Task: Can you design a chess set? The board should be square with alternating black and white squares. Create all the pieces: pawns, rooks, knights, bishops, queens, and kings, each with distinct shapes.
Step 1818:
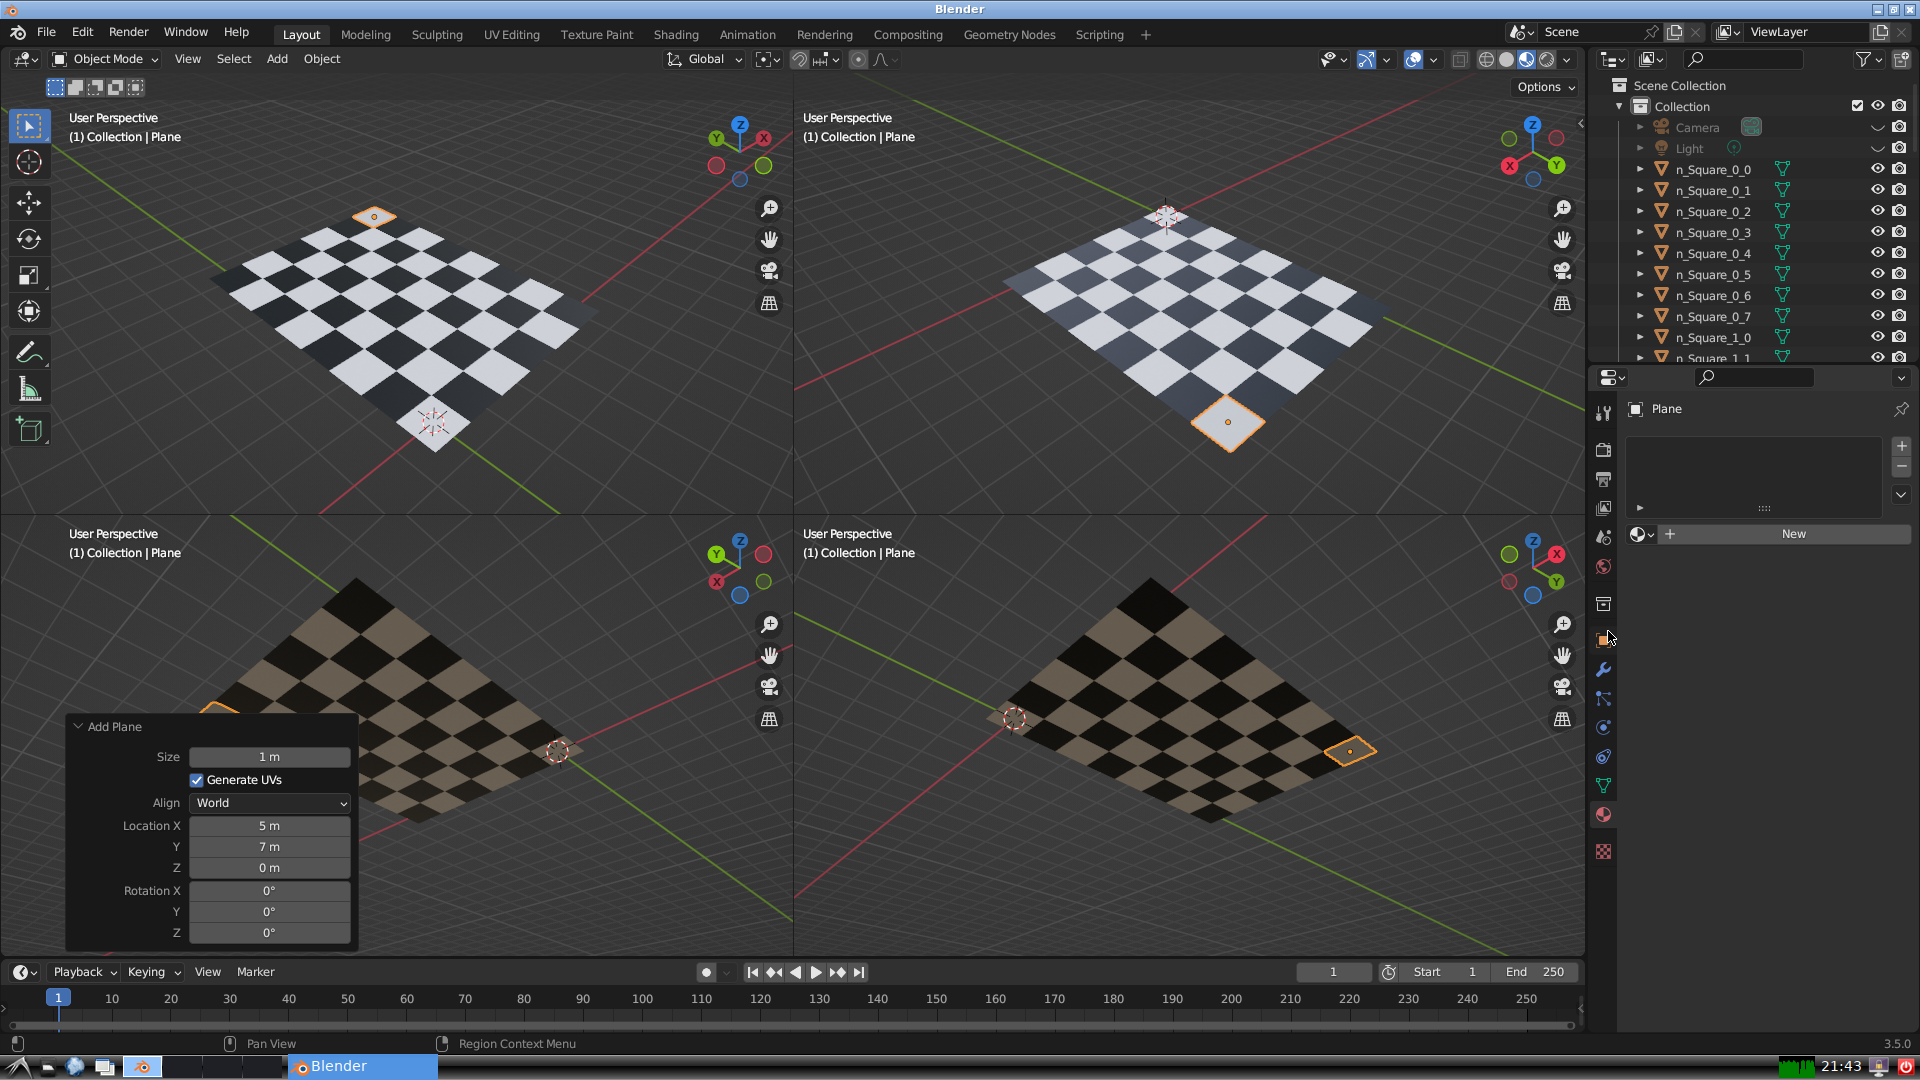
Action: click: no